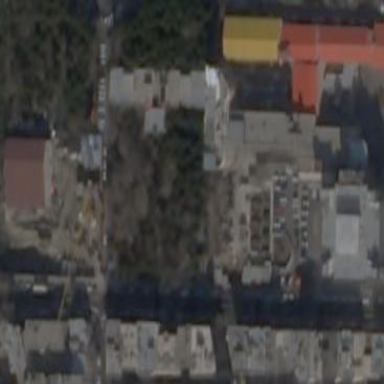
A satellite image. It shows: Hospital building.